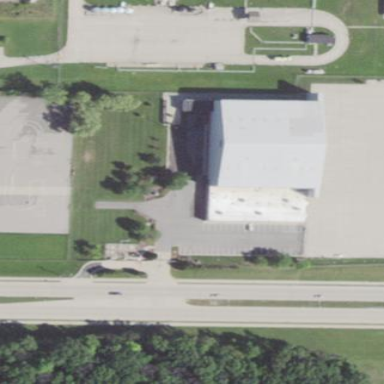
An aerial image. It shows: Hangar building located at airport.